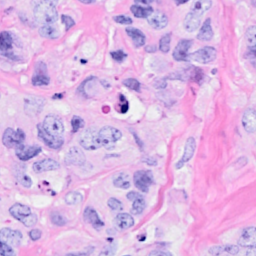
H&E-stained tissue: Breast